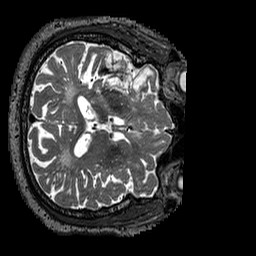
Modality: T2w
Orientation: axial
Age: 75
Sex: male
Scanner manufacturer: siemens
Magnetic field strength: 3 T
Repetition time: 3.2 s
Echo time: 0.567 s